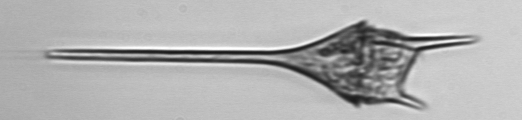
Label: Tripos_lineatus